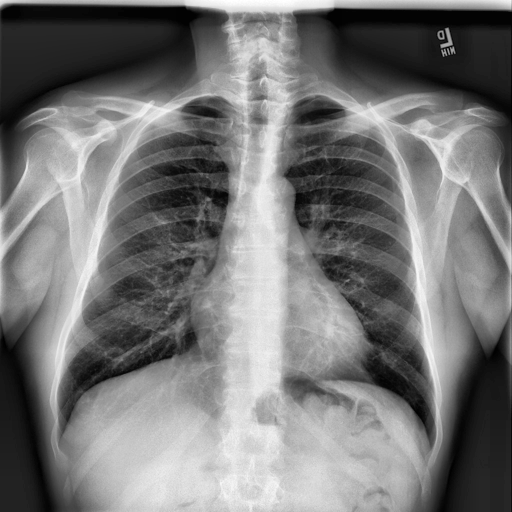
Finding: NORMAL